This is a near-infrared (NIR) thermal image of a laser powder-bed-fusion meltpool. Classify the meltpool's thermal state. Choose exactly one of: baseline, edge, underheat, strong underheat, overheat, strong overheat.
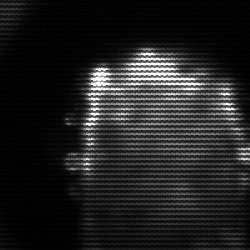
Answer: baseline